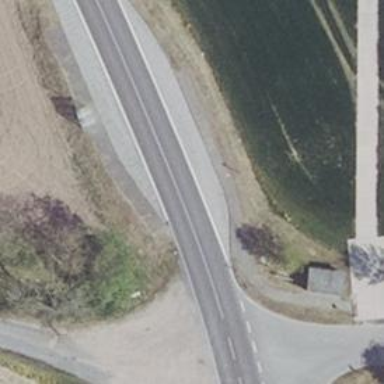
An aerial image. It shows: Primary road with asphalt surface.